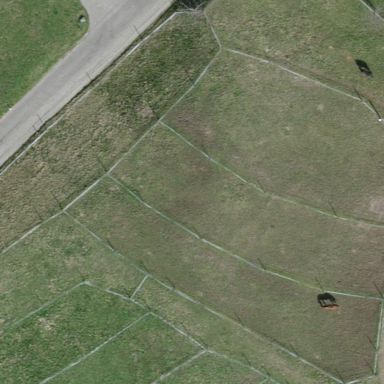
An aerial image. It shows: Fence.